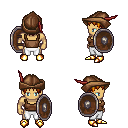
a pixel art fantasy rpg character, male body template, human, tanned skin, brown pirate shirt, white pants, dark blonde plain hairstyle, leather cap, gold boots, shield, four views (front, back, left, right), 2x2 character sprite sheet, small pixel art, hard edges, no anti-aliasing